Aerial crown-view tile of a tropical tree (Barro Colorado Island, Panama), acquired 20250512:
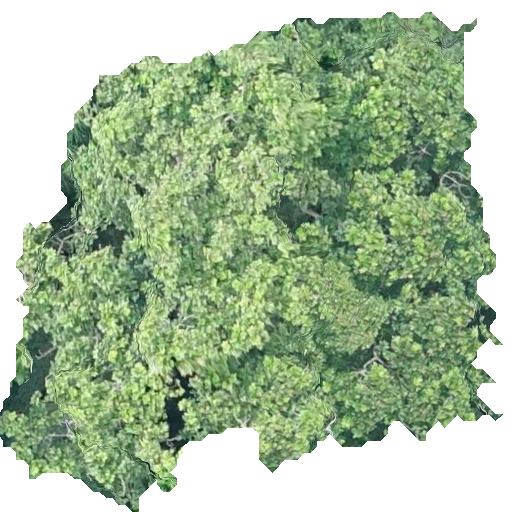
Species: Anacardium excelsum
GBIF accepted scientific name: Anacardium excelsum
Crown area: 262.393 m²